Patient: sex M, age 38
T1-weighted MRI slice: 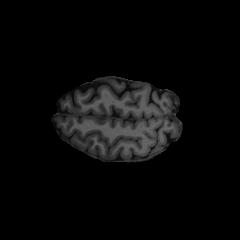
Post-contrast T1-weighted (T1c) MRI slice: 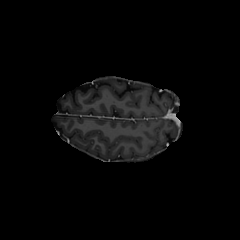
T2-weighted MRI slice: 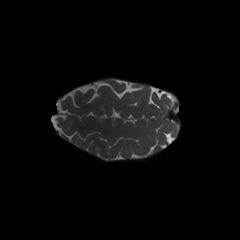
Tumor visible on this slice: no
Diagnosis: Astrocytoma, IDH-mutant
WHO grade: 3